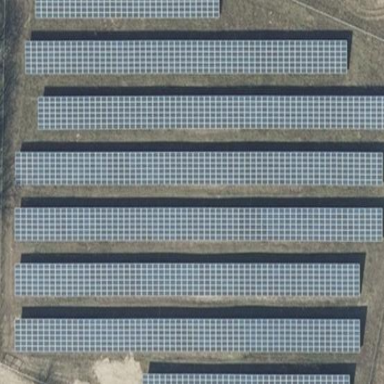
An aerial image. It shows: Solar photovoltaic generator enclosed by fence.